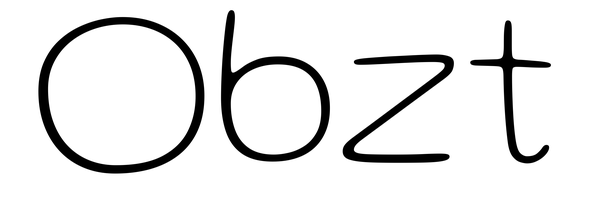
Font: Gluten_Thin